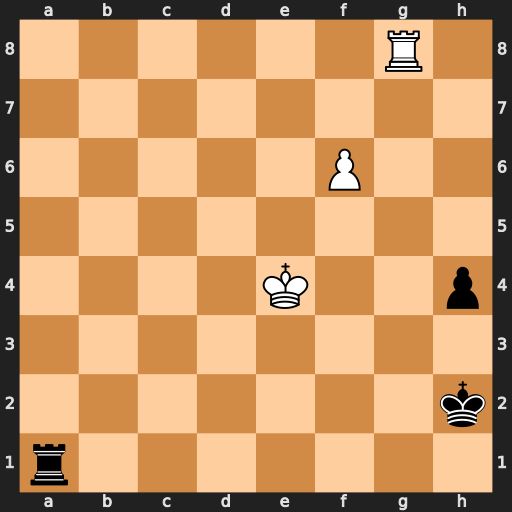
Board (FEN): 6R1/8/5P2/8/4K2p/8/7k/r7
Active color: w
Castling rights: -
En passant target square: -
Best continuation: f7 Re1+ Kd3